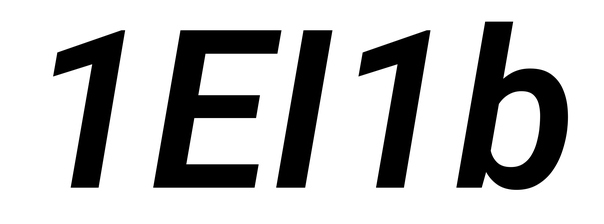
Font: Roboto-Italic_SemiBold_Italic